Field crop: maize
Growth stage: 2
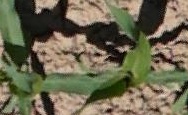
Species: maize